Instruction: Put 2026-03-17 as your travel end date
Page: home
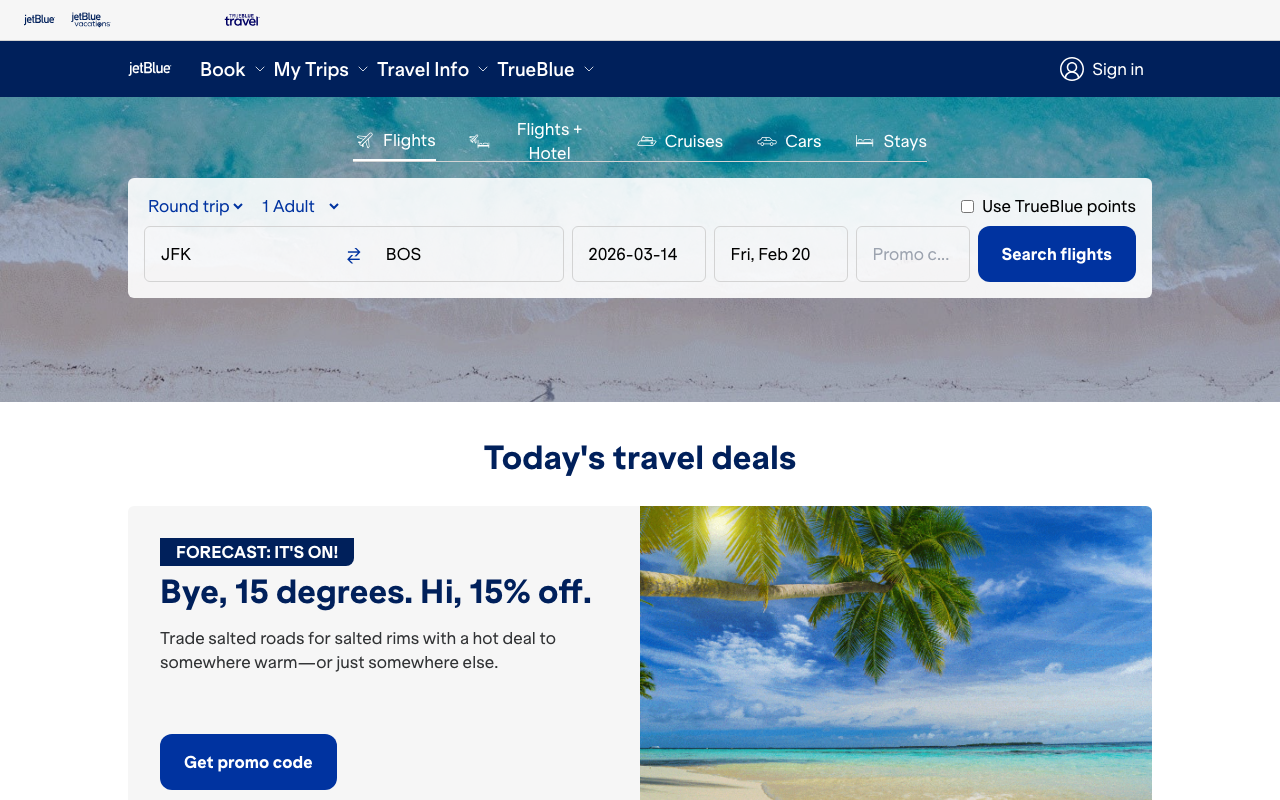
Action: type